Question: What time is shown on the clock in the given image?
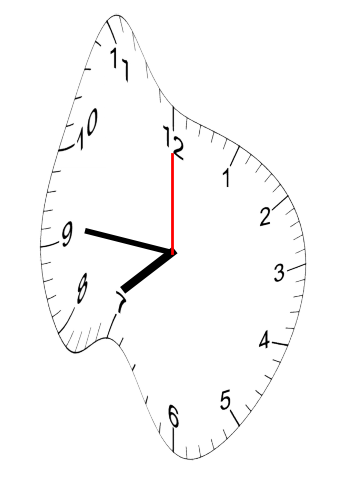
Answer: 07:46:00